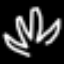
Label: leaf